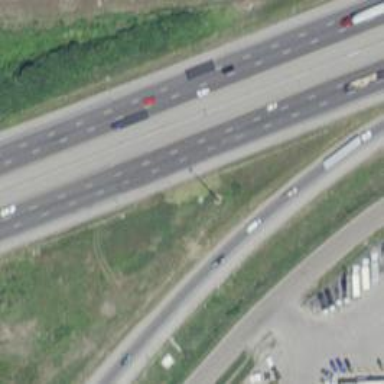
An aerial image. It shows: Motorway with embankment.